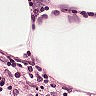
Metastatic tissue present: no